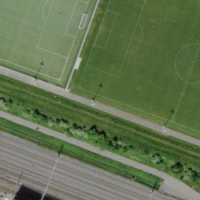
EUNIS habitat code: 53
Species observed at this site:
Lepidium draba